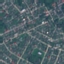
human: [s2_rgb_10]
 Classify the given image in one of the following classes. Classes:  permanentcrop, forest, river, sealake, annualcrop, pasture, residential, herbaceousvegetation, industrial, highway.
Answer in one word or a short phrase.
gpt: Residential